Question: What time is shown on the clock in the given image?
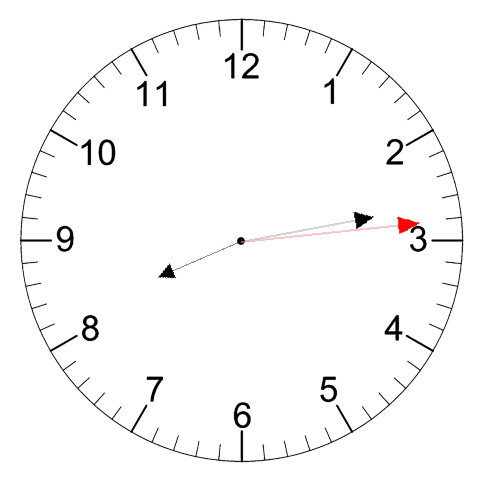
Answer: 08:13:14